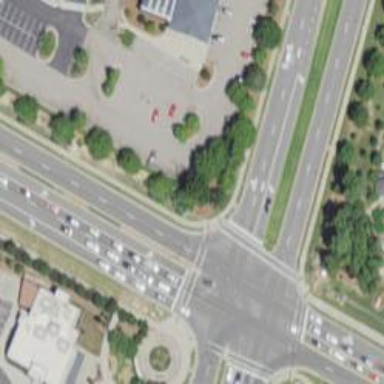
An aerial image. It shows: Marked road crossing.